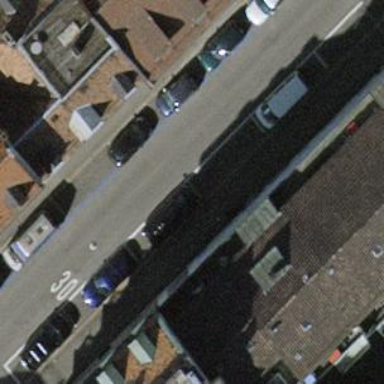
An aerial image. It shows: Parking lane.